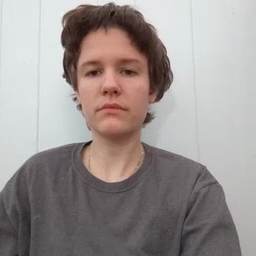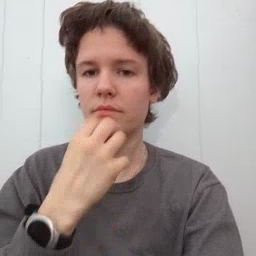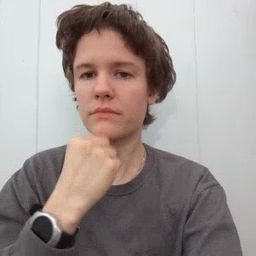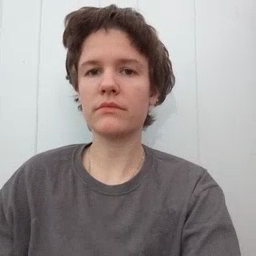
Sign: underwear